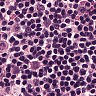
Metastatic tissue present: no